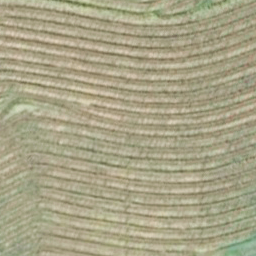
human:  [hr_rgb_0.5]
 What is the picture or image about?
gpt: farmland